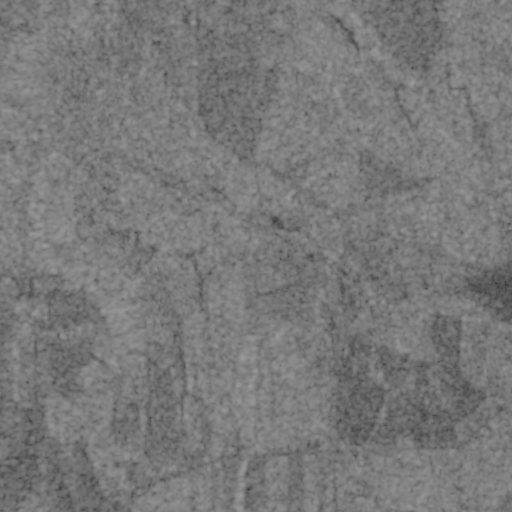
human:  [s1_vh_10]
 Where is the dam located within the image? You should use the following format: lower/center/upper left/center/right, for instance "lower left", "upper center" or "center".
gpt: The dam is located in the center right of the image.
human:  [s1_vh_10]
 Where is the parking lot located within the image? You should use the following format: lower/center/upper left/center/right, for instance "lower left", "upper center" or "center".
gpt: There is no parking lot in the image.

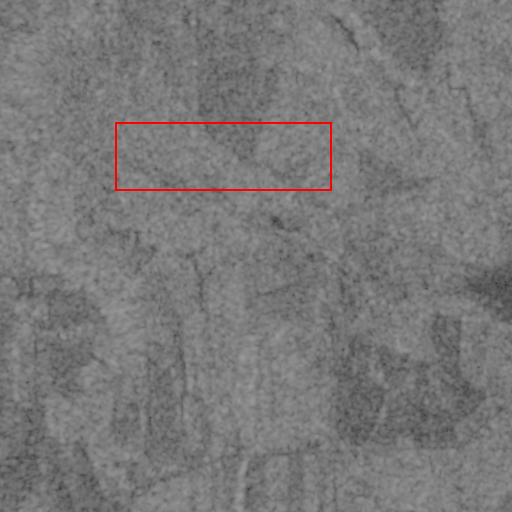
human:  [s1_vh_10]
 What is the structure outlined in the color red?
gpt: There is no red outline.
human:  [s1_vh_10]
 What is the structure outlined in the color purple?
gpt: There is no structure outlined in purple.